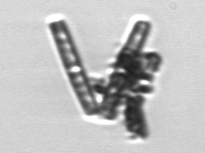
Label: Thalassionema